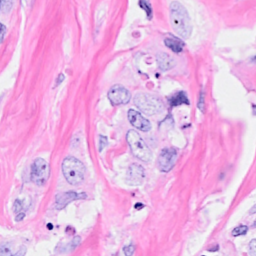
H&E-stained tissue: Breast